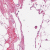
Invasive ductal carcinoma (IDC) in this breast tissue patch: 0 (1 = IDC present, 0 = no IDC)